Field crop: tomato
Growth stage: 1
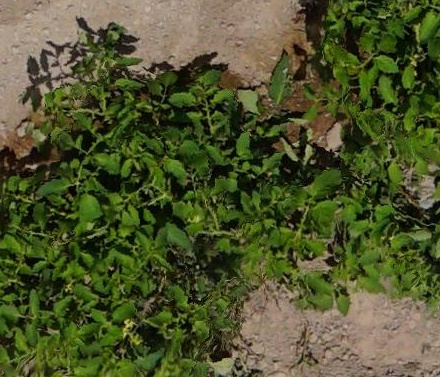
Species: tomato